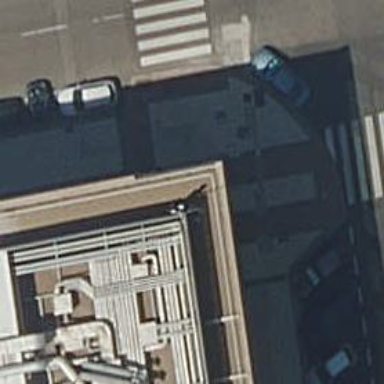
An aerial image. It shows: Sidewalk along the footway.